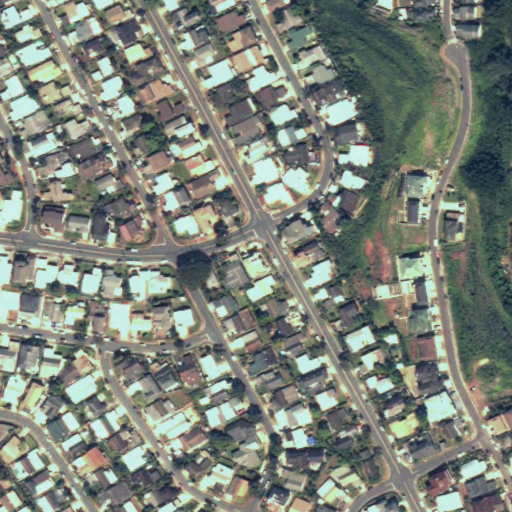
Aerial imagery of valley in Hawaii named Pānakauahi Gulch containing only unknown